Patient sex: M
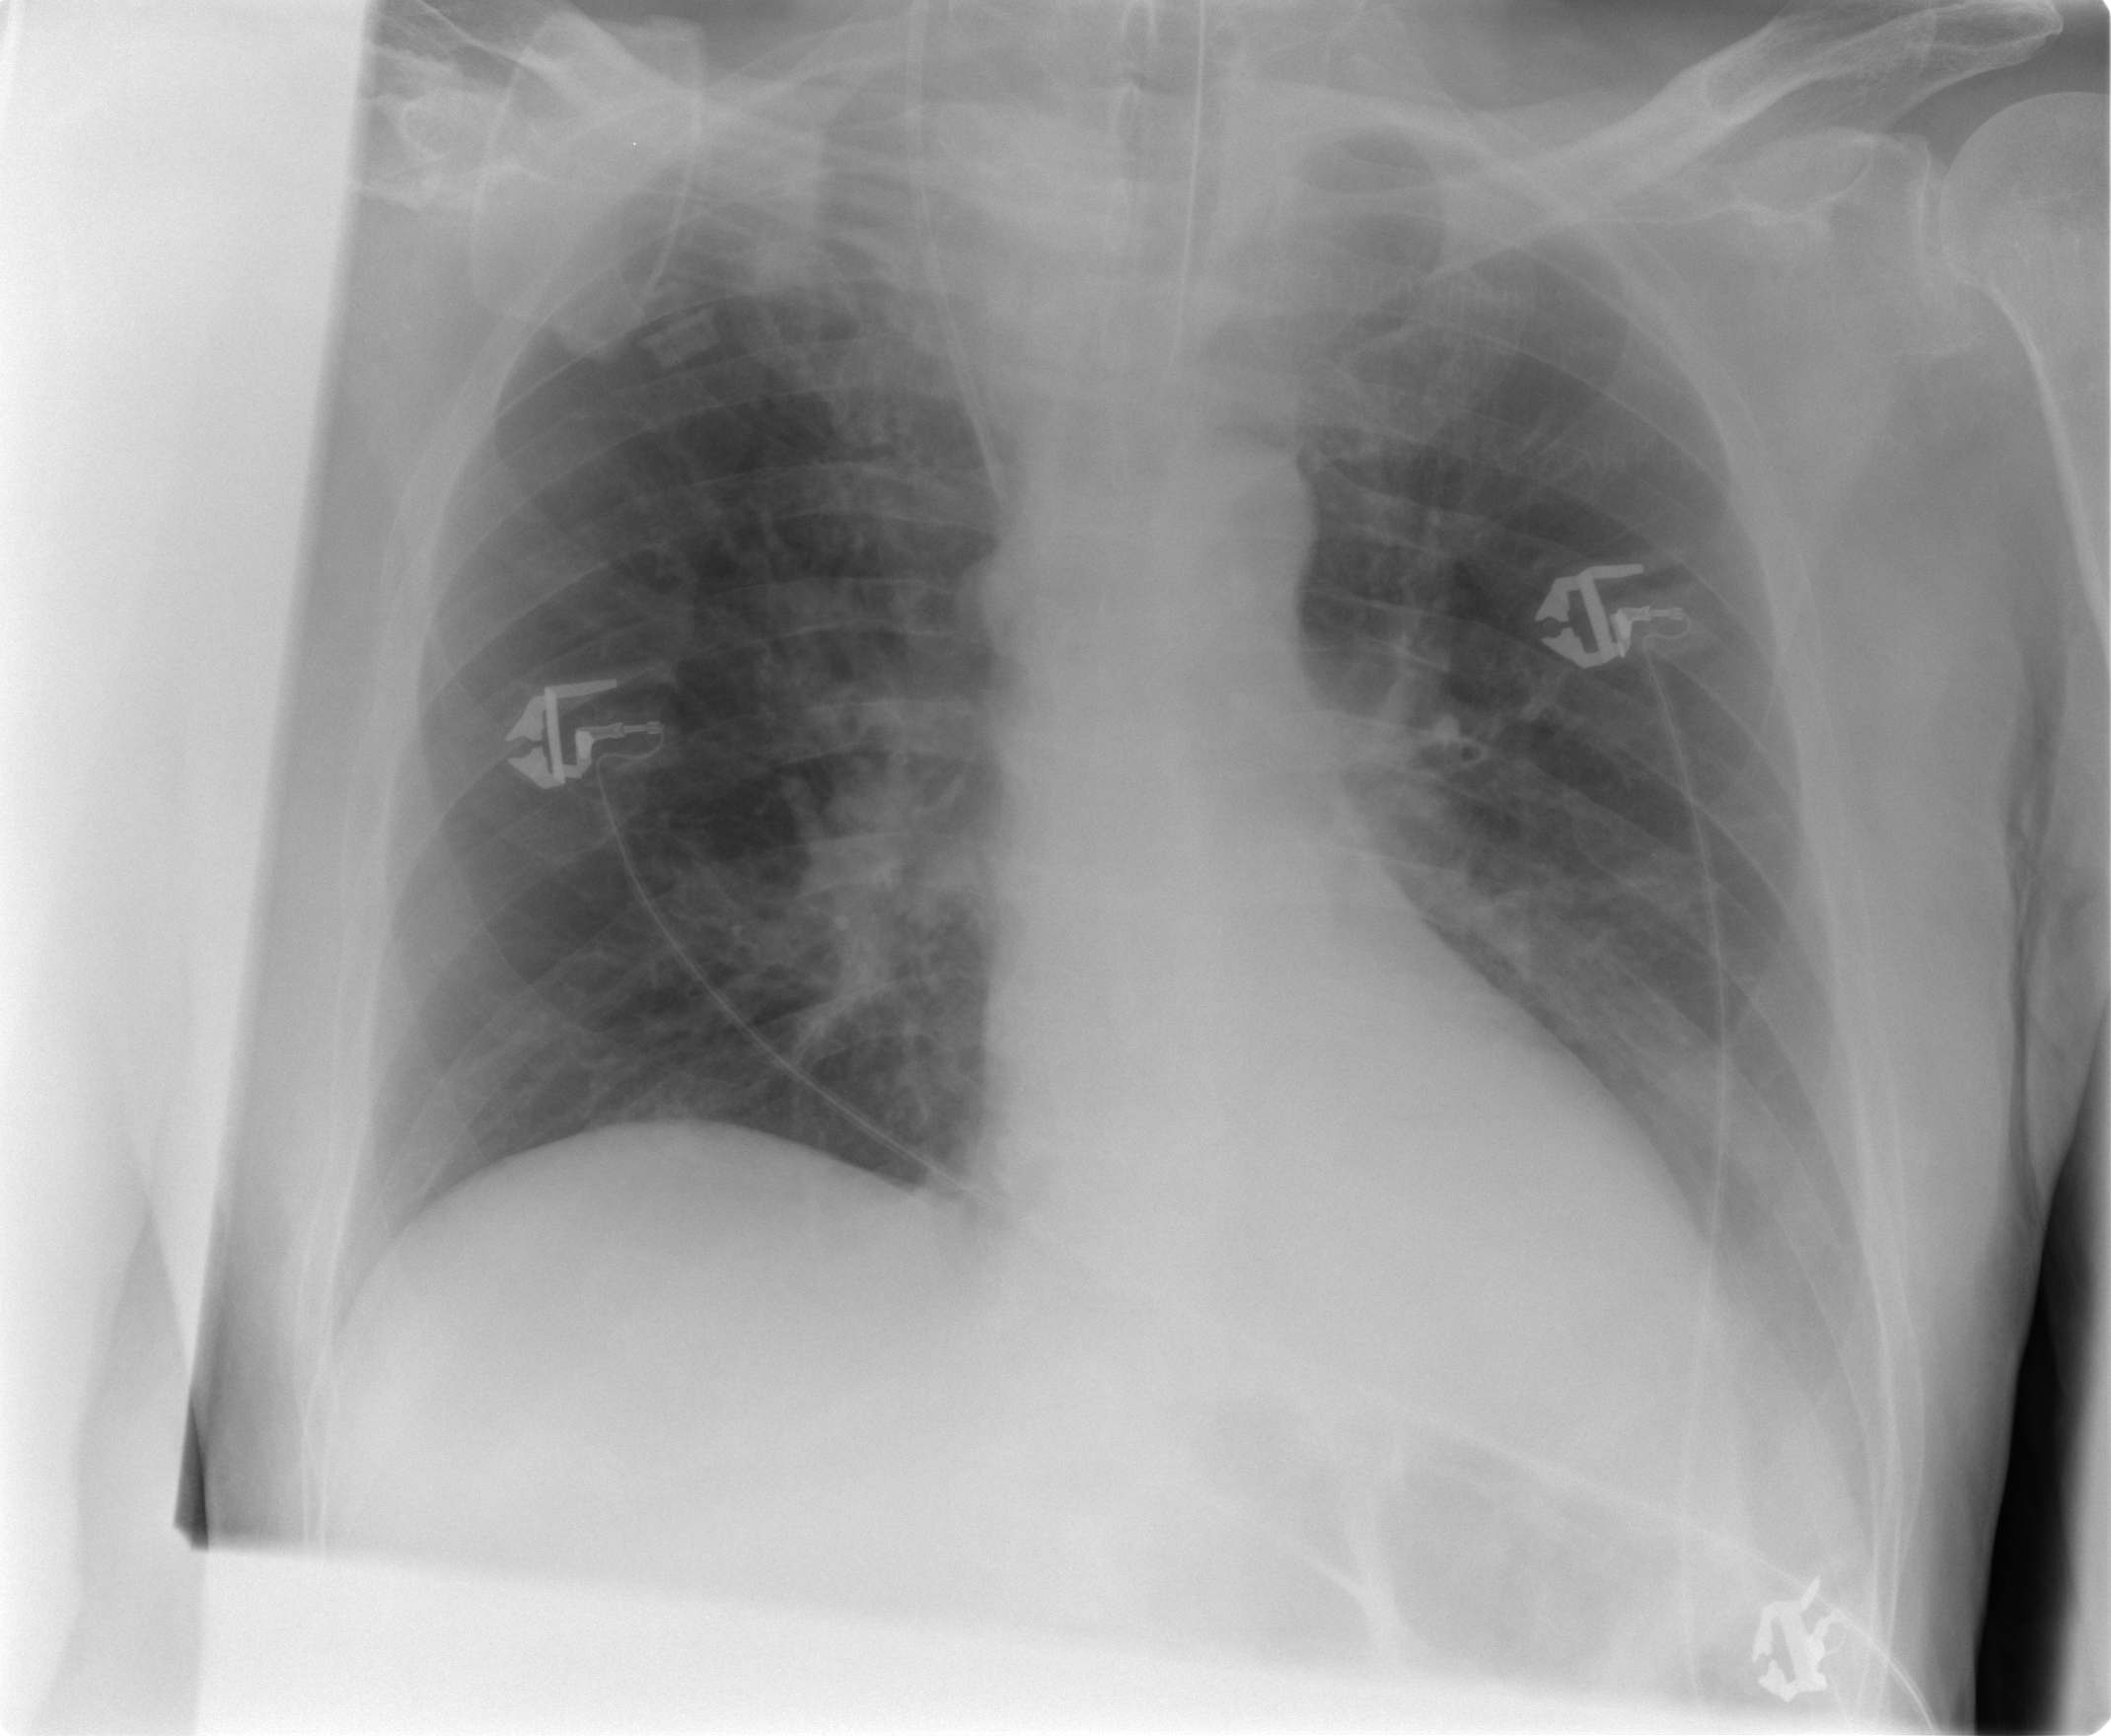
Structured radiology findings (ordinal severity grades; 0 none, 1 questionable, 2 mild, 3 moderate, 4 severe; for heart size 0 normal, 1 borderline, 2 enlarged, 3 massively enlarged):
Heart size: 0
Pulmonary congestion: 0
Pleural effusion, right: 0
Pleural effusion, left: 1
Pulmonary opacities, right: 1
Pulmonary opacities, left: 1
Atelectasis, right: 0
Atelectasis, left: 0